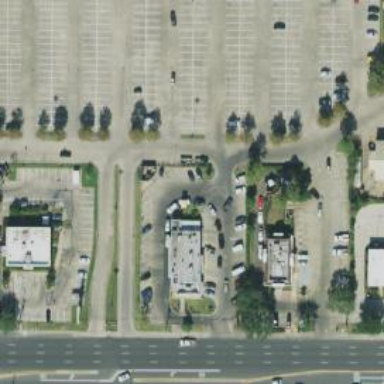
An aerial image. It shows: Parking space.